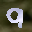
Label: 9